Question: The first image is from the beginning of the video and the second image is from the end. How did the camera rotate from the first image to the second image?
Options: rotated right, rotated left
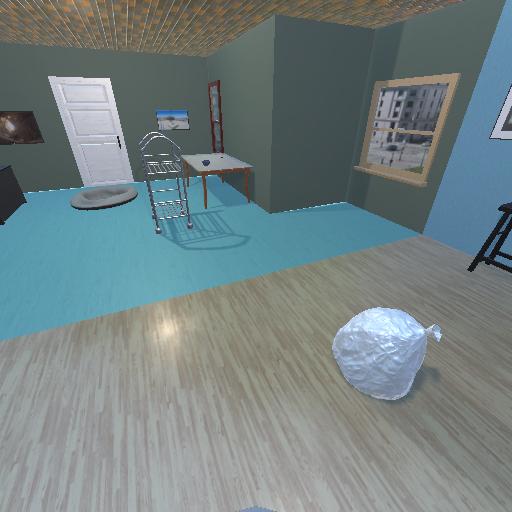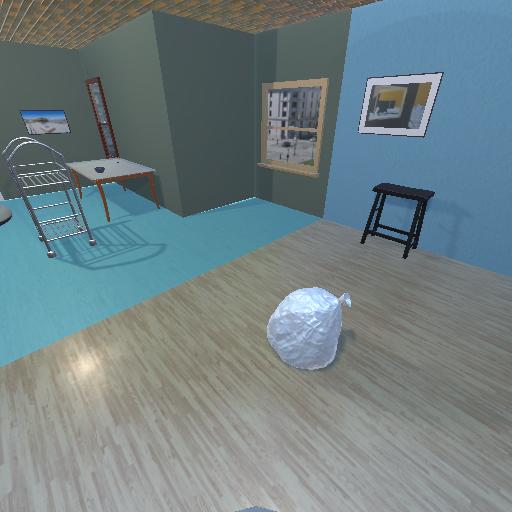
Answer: rotated right